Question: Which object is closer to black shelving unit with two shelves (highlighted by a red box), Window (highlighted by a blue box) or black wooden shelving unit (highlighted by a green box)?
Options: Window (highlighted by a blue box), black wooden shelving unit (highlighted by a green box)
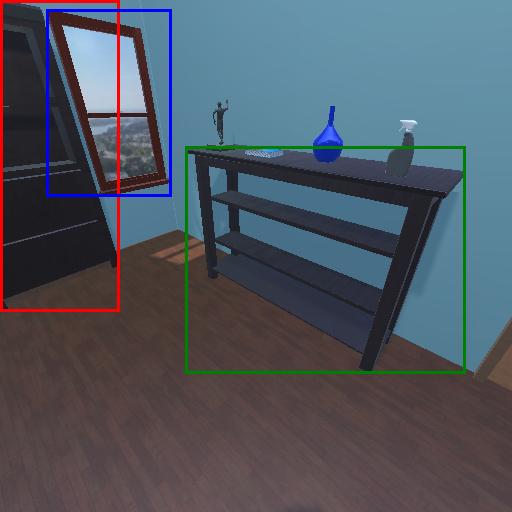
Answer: Window (highlighted by a blue box)